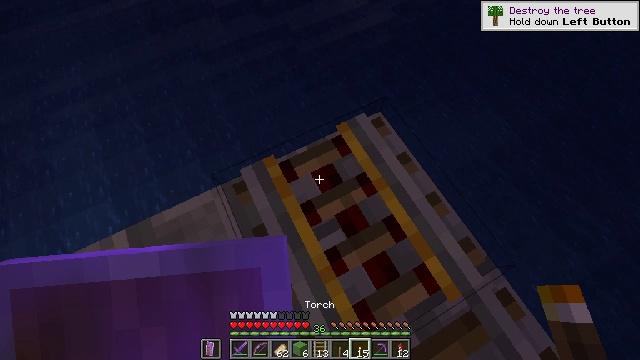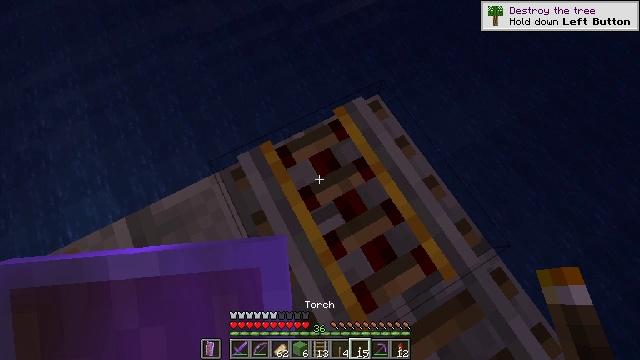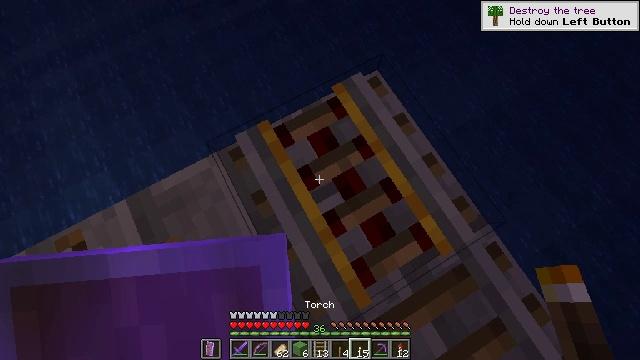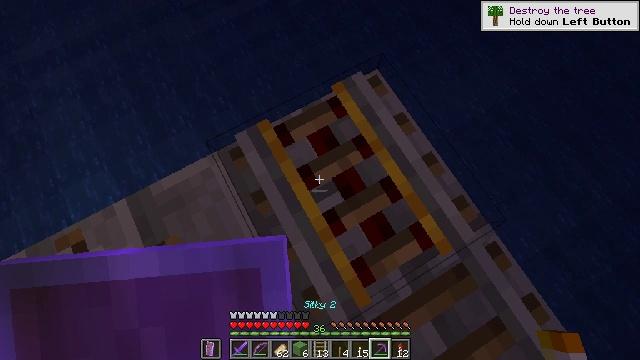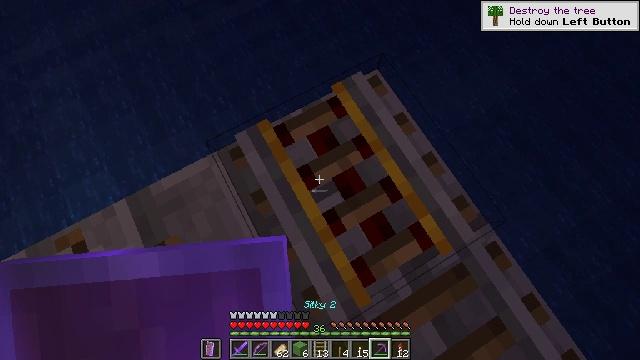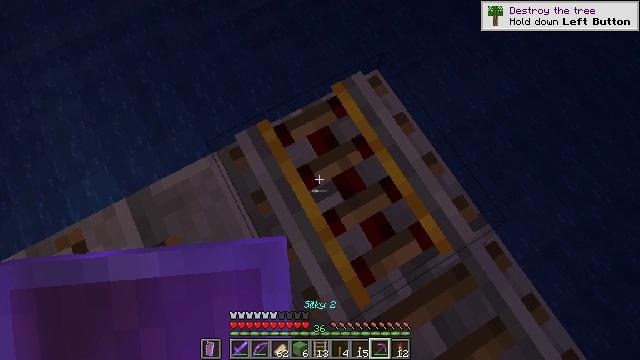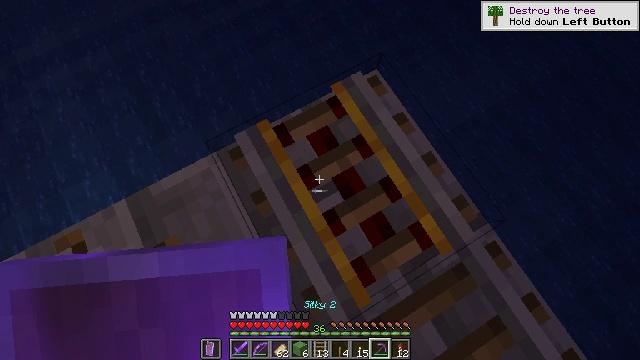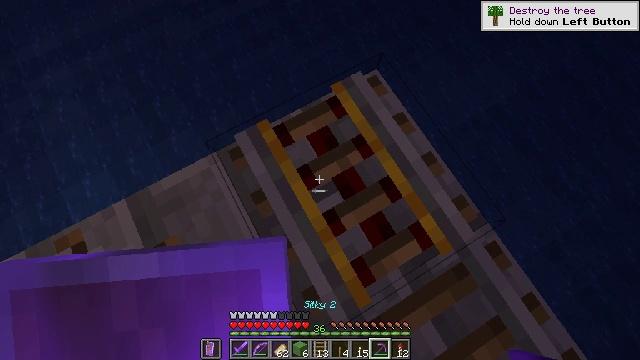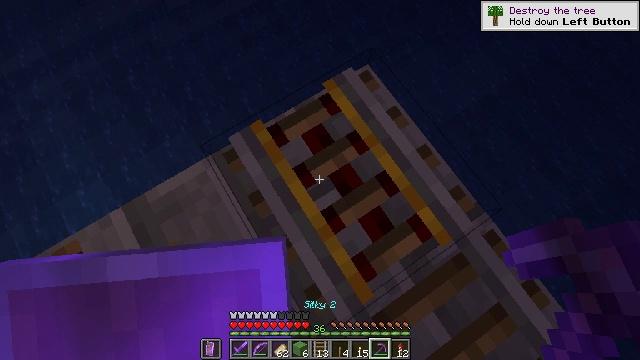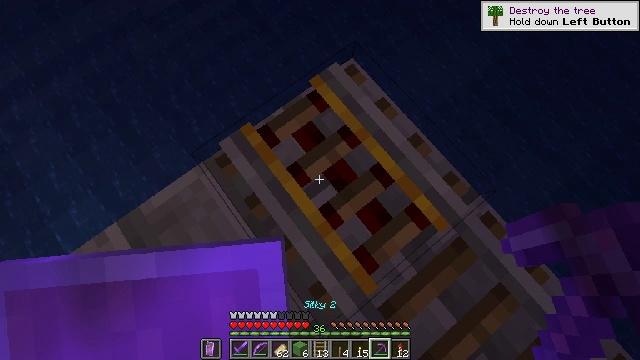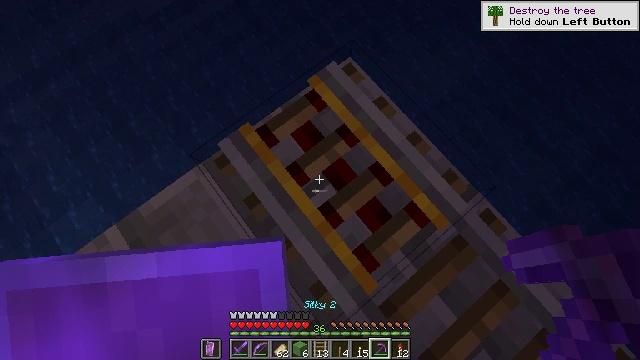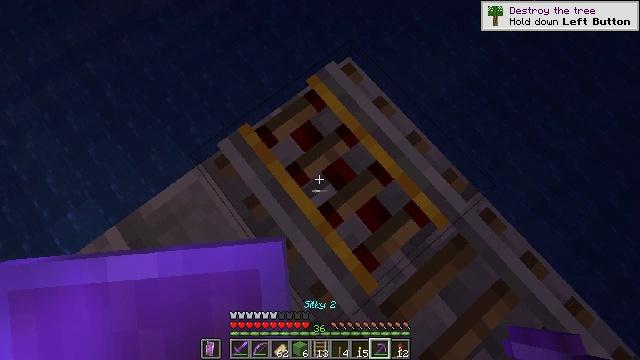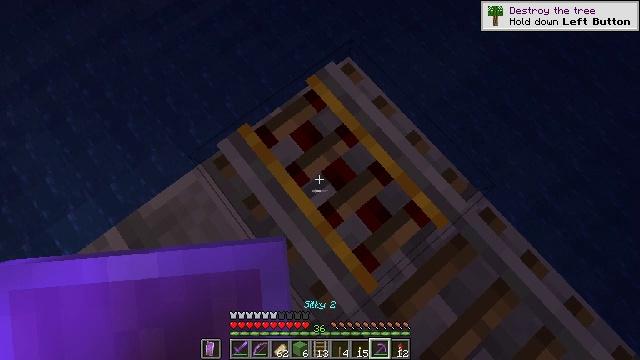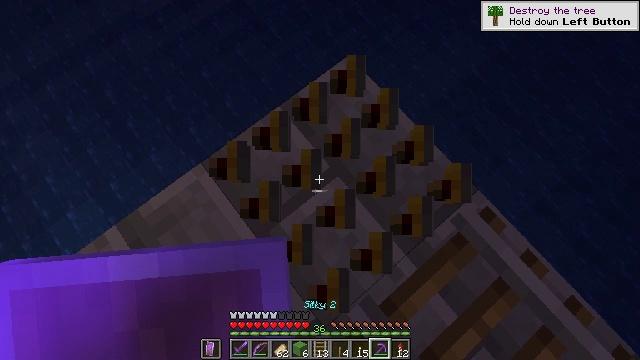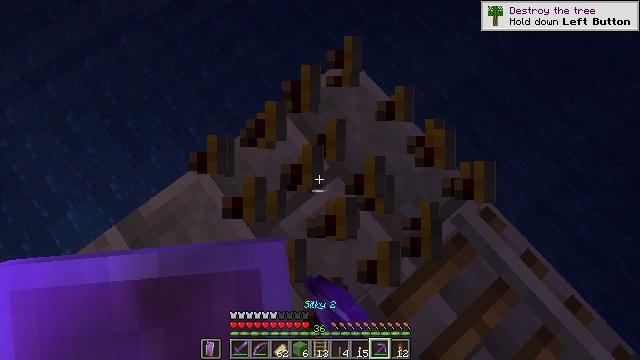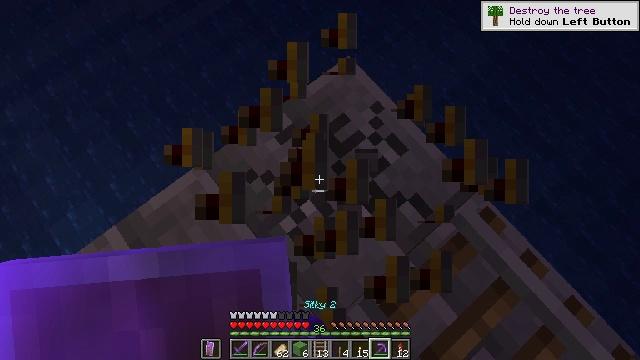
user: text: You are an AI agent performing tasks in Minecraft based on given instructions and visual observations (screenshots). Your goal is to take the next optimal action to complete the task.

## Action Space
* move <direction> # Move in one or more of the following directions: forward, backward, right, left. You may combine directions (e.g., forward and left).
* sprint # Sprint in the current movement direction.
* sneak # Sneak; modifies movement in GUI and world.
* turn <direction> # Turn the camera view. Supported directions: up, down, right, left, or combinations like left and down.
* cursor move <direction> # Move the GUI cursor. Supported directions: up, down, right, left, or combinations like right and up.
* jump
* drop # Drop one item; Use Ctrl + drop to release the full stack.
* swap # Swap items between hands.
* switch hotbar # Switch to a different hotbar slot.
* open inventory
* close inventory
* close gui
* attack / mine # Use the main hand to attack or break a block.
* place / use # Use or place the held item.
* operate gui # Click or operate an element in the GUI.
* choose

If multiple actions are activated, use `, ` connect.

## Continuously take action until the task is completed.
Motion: motion action
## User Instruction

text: Mine the powered rail from the track.
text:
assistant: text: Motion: sneak, turn right and down
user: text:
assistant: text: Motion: sneak, turn down
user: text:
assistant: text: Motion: sneak
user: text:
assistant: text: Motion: sneak
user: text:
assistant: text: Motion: sneak
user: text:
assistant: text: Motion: sneak
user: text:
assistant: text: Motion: sneak
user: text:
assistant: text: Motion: sneak, turn right
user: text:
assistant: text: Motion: sneak, turn right
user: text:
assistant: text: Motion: sneak
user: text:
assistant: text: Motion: sneak
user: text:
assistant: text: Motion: sneak
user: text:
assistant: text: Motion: sneak, attack / mine
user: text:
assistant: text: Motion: sneak, attack / mine
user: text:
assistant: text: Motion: sneak, attack / mine
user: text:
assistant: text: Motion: sneak
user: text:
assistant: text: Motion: sneak
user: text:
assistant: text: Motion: sneak